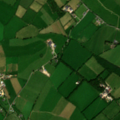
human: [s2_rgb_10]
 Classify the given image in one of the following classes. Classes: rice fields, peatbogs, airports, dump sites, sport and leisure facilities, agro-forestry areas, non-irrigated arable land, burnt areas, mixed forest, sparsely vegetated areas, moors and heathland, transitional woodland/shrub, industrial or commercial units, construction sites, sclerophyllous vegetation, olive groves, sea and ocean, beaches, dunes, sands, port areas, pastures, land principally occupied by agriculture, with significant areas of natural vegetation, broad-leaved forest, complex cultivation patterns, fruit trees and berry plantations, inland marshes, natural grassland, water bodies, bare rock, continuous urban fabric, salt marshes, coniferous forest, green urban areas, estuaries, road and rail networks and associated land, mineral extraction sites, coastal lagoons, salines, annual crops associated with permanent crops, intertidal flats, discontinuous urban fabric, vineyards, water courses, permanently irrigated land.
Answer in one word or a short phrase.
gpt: non-irrigated arable land, pastures